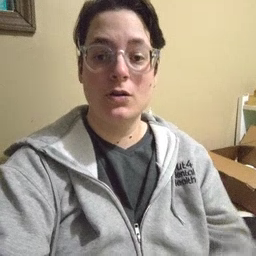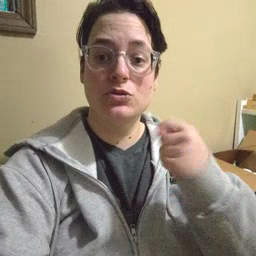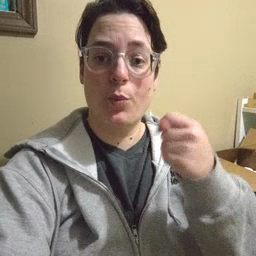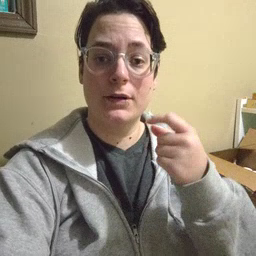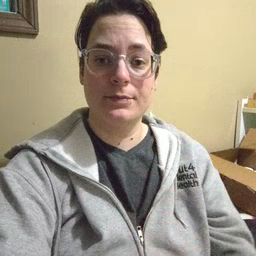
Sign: toy